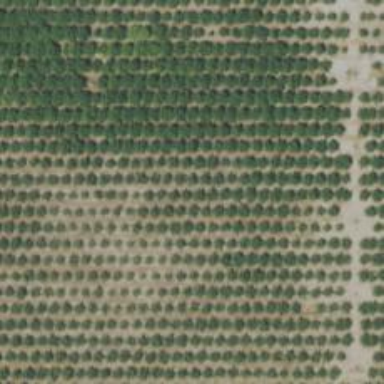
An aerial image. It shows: Orchard.